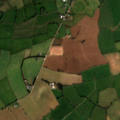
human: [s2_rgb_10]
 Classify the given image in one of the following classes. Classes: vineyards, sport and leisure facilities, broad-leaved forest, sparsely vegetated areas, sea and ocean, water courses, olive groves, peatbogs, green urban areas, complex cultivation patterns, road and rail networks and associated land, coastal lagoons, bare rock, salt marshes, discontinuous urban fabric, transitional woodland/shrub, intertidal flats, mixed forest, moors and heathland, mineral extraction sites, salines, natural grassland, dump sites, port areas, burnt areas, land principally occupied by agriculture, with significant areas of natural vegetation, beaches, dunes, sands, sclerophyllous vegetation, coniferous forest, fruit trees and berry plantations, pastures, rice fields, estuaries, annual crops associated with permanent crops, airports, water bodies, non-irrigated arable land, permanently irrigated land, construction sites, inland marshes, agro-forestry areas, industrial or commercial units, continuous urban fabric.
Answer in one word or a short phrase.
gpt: non-irrigated arable land, pastures